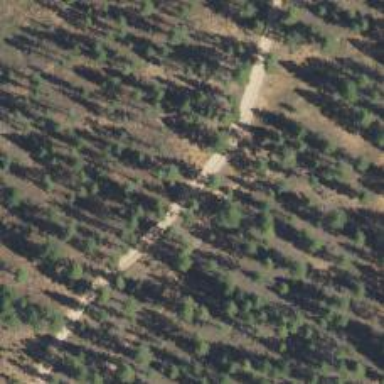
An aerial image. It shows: Advanced backcountry nordic hike trail.